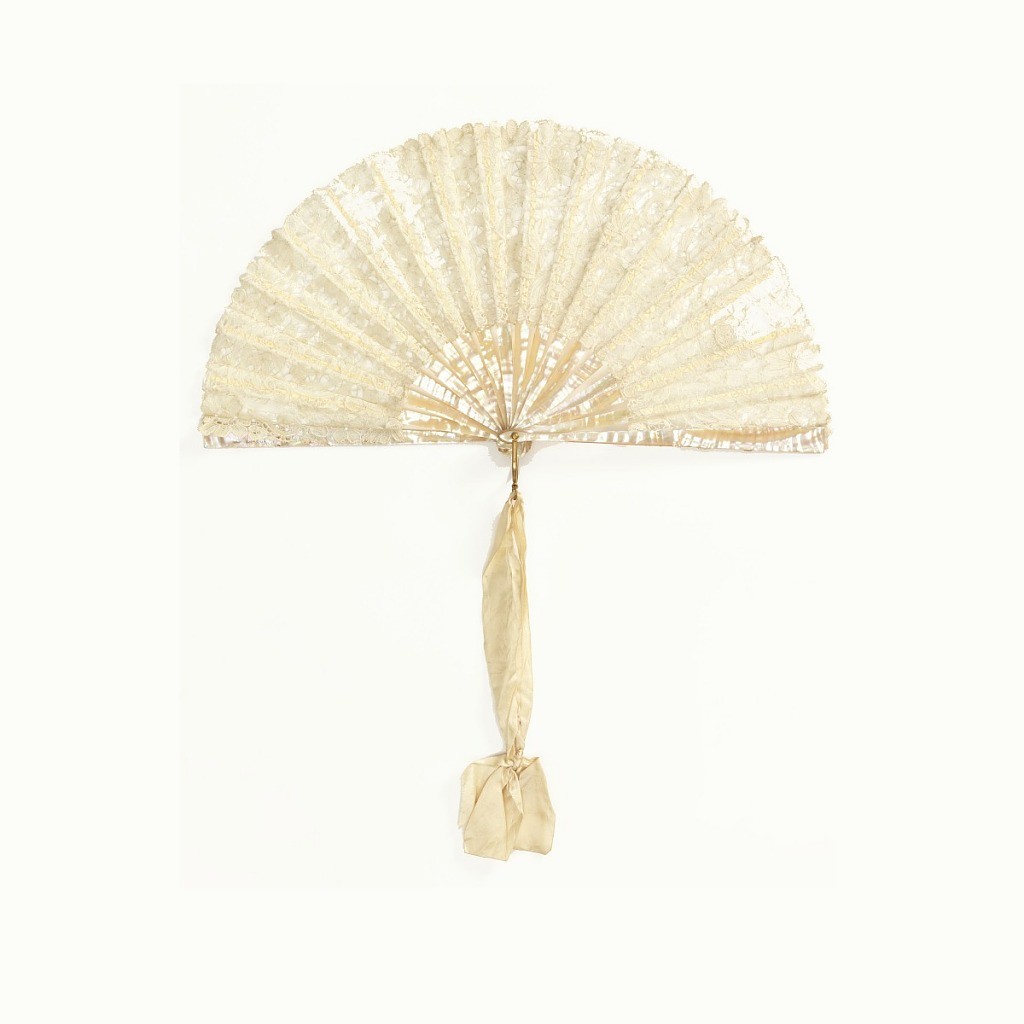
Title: Pleated fan
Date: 19th century
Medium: Linen bobbin lace leaf, mother-of-pearl sticks, silk ribbon
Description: Folding fan with a leaf of white bobbin lace with swirling floral patterns. Sticks of plain mother-of-pearl, with a wide white silk ribbon.